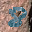
Label: 8